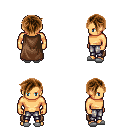
a pixel art fantasy rpg character, male body template, human, tanned skin, brown cape, metal pants, brown pixie cut hairstyle, white slippers, four views (front, back, left, right), 2x2 character sprite sheet, small pixel art, hard edges, no anti-aliasing